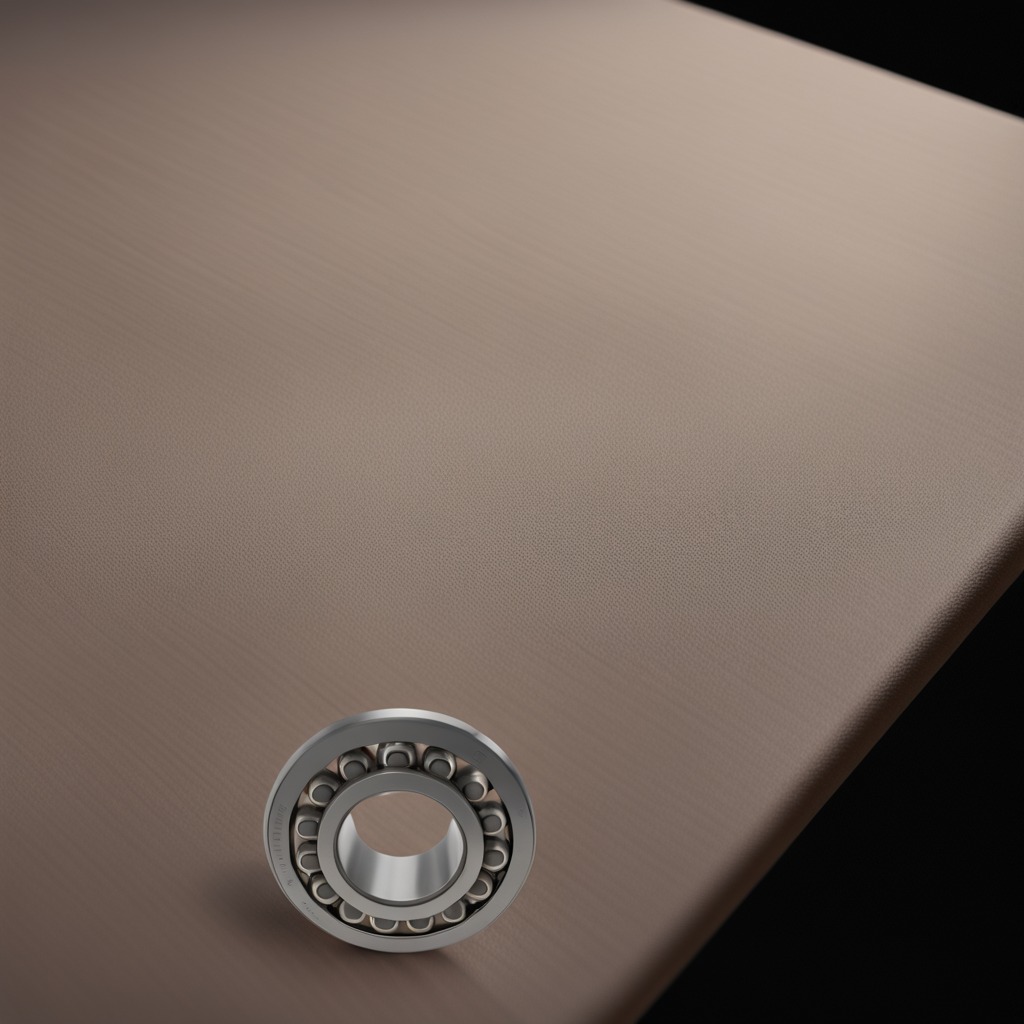
A metal ball bearing is lying on a wooden table.